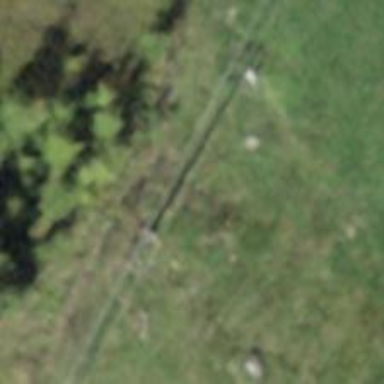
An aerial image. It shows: Power pole.